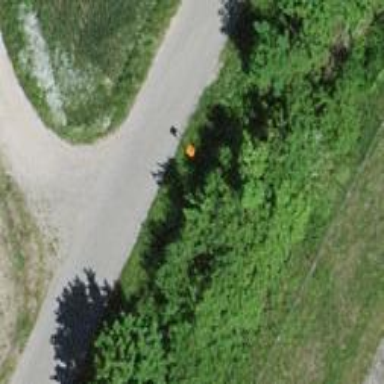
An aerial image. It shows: Aerial orange marker.